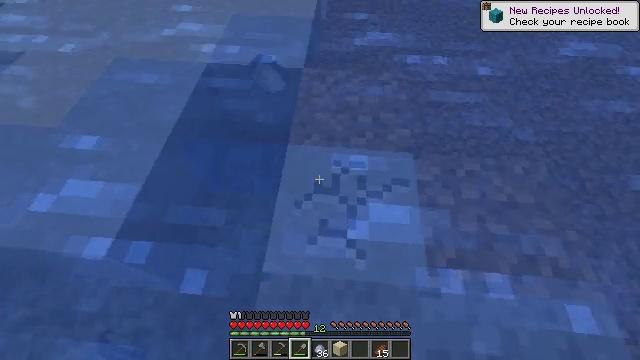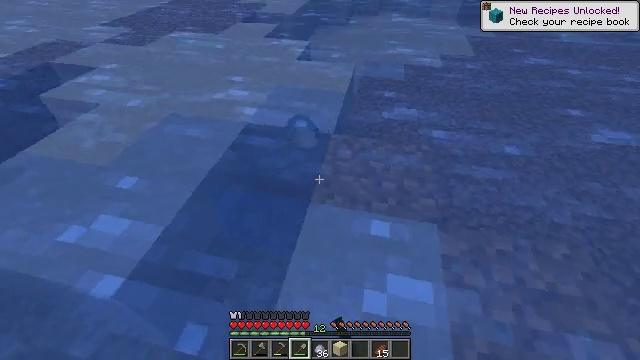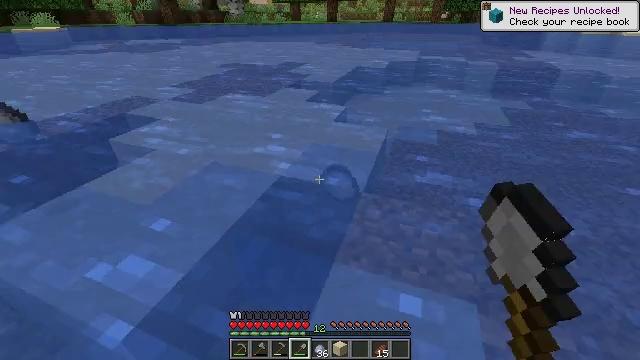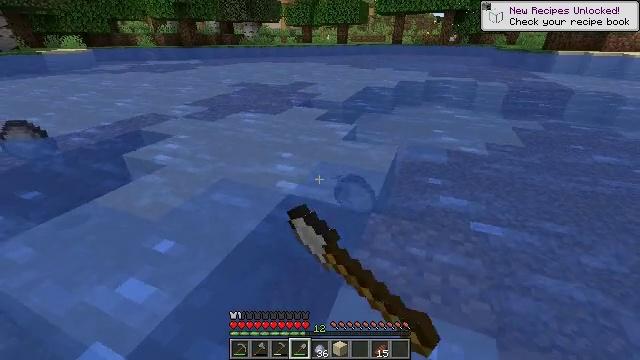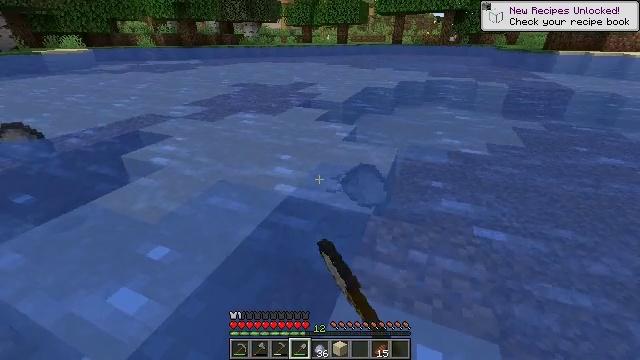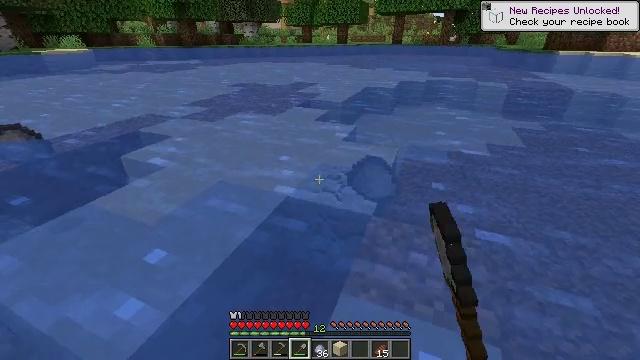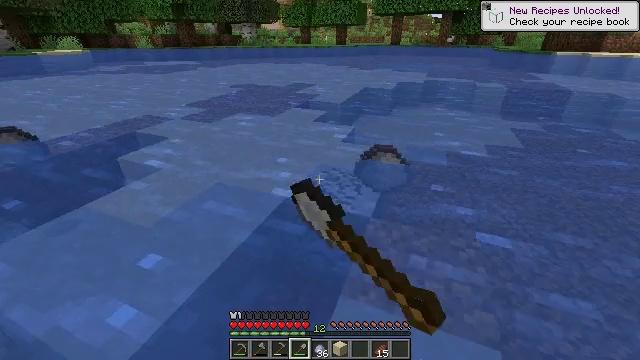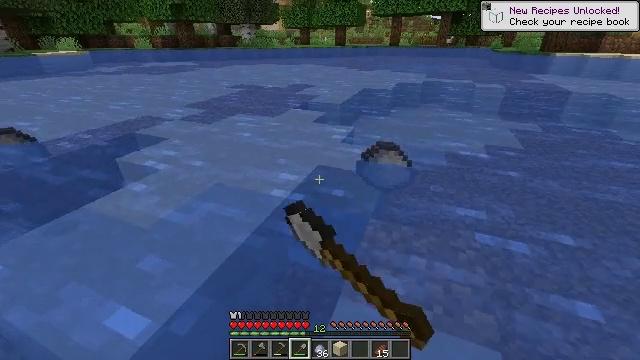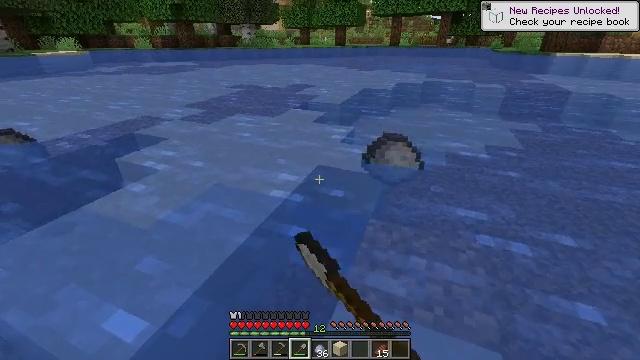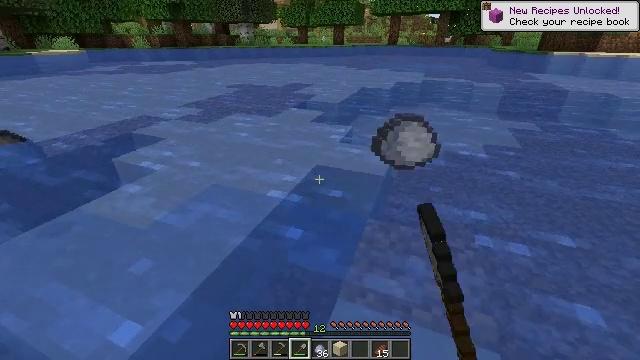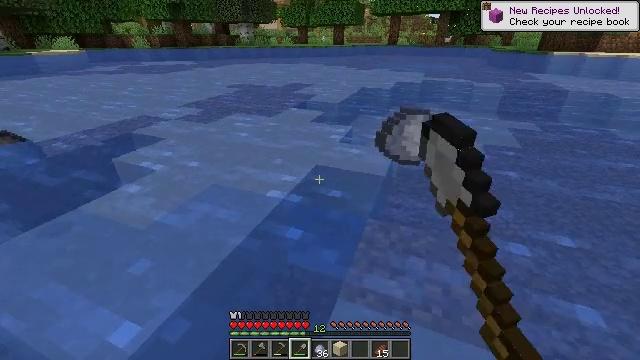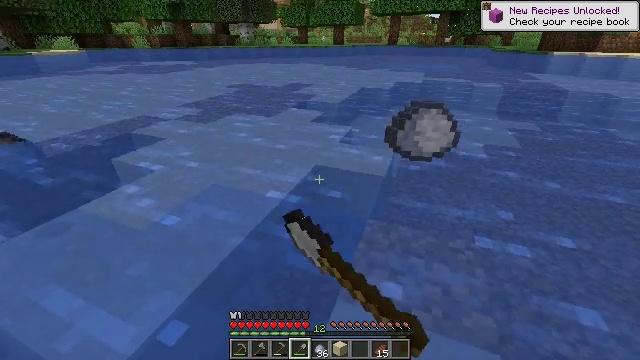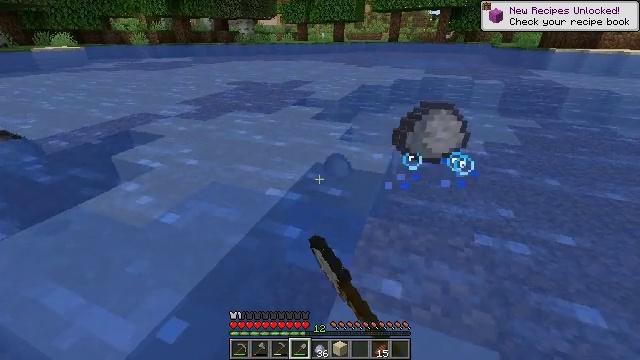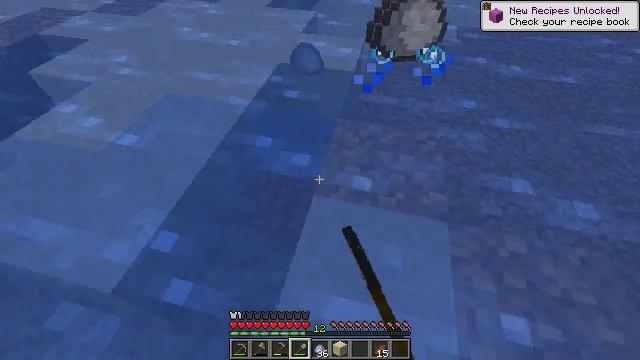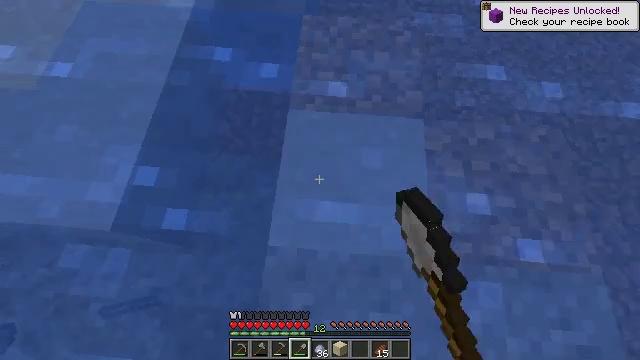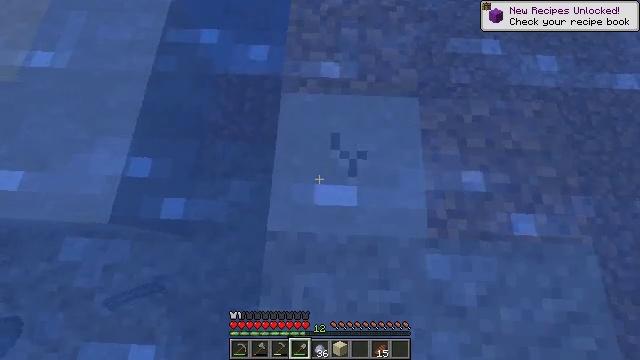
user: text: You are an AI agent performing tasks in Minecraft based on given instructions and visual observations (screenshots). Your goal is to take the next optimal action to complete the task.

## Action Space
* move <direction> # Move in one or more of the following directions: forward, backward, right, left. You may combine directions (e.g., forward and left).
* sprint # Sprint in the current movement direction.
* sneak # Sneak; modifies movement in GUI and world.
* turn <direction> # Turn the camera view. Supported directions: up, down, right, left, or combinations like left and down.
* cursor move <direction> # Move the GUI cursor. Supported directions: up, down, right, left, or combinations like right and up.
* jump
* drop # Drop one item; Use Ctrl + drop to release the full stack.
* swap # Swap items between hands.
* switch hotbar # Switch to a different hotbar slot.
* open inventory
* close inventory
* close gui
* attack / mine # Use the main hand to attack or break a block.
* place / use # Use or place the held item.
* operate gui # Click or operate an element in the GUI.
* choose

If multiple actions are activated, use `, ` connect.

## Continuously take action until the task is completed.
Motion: motion action
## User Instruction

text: Mine the clay from the riverbed.
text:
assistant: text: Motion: move forward, turn left and up, attack / mine
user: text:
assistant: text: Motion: move forward, turn left and up, attack / mine
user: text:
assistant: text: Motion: turn left and up, attack / mine
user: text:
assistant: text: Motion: attack / mine
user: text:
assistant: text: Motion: attack / mine
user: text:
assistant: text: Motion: attack / mine
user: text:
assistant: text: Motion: attack / mine
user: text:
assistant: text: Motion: attack / mine
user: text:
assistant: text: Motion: attack / mine
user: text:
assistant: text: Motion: attack / mine
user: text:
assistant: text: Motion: attack / mine
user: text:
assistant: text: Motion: attack / mine
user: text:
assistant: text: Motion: turn right and down, attack / mine
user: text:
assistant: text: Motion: turn right and down, attack / mine
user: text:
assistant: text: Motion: turn right and down, attack / mine
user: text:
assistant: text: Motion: attack / mine
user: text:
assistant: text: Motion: attack / mine
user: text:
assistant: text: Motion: attack / mine
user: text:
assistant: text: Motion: attack / mine
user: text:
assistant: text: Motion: attack / mine
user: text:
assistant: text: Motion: attack / mine
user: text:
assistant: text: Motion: attack / mine
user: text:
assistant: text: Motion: move left, attack / mine
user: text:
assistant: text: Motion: move left, turn left and up, attack / mine
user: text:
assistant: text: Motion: move left, turn left and up, attack / mine
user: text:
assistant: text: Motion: turn left and up, attack / mine
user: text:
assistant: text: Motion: attack / mine
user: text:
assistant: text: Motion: attack / mine
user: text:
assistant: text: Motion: attack / mine
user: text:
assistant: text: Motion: attack / mine